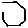
Label: hexagon